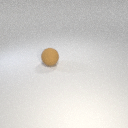
large brown rubber sphere